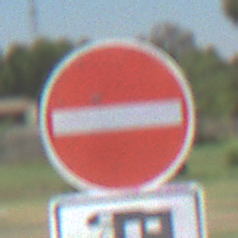
Verkehrszeichen: VerbotDerEinfahrt
Zusatzzeichen unten: MehrspurigeFahrzeugeFrei10
Umgebung: Outdoor, Nature
Tageszeit: Midday
Wetter: Clear
Licht: Natural
Jahreszeit: NotSpecified
Kontrast: HighContrast